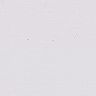
Metastatic tissue present: no